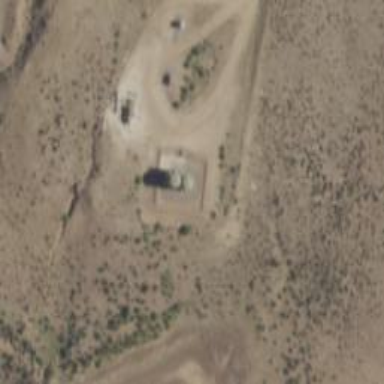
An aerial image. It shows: Storage tank with man-made structure.